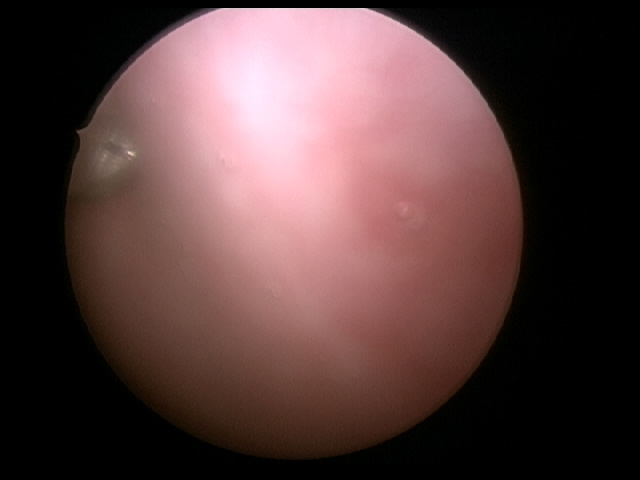
Modality: WLC
Class: Non-malignant
Subclass: InflammationNOS
Lesion: L4
Morphology: Non-papillary
Bladder cancer association: No